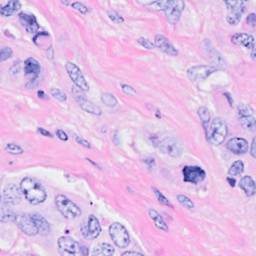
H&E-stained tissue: Breast